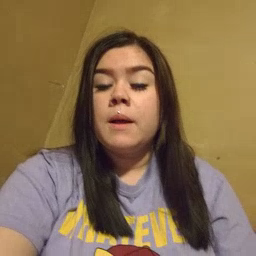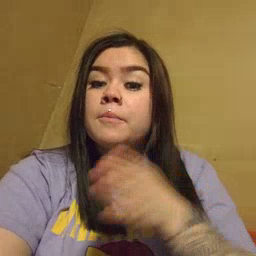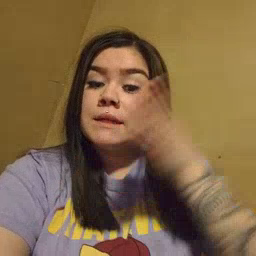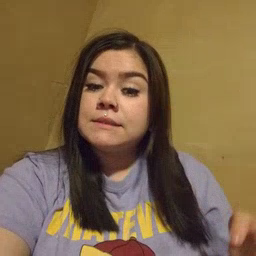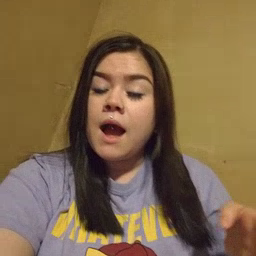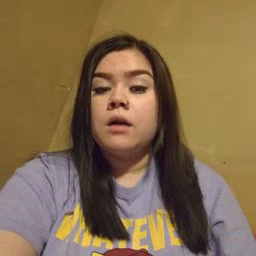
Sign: beside